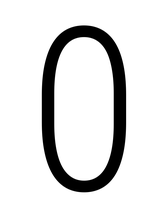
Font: Roboto_Condensed_Light